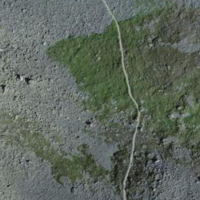
EUNIS habitat code: 48
Species observed at this site:
Ranunculus glacialis
Adenostyles alliariae